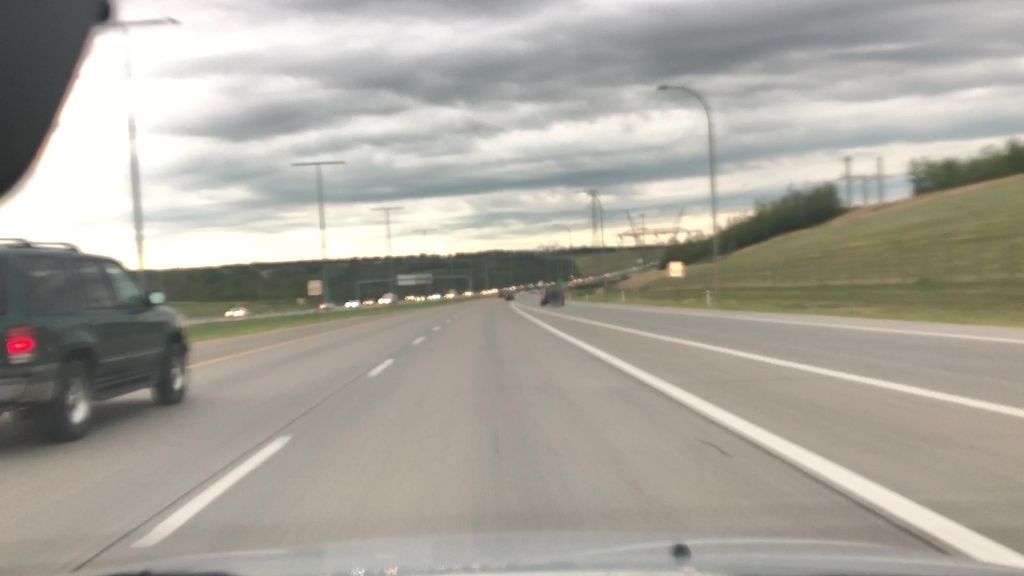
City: edmonton